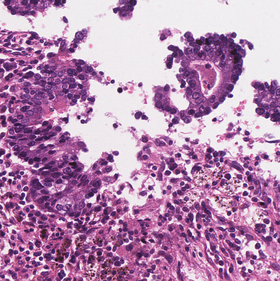
Tumor epithelial tissue: yes
Tumor-associated stroma tissue: yes
Normal tissue: no